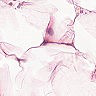
Metastatic tissue present: no